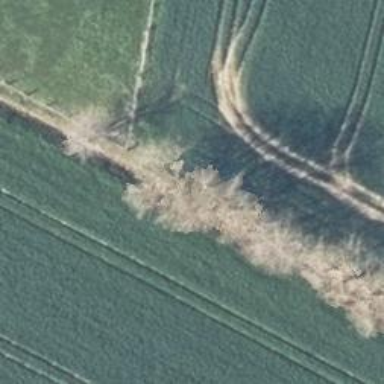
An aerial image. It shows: Row of deciduous broadleaved trees.